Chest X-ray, PA view. Patient: 50 years old, sex F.
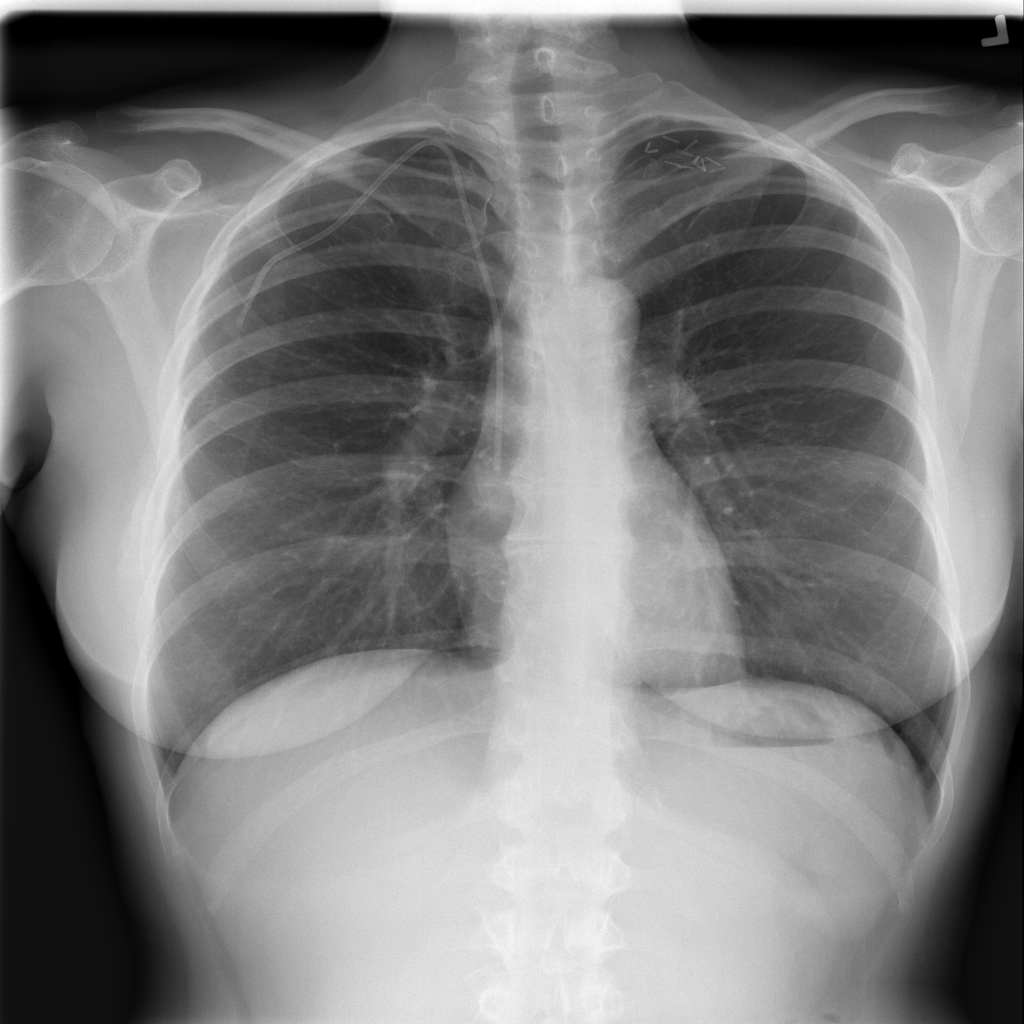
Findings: No Finding